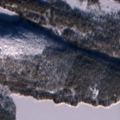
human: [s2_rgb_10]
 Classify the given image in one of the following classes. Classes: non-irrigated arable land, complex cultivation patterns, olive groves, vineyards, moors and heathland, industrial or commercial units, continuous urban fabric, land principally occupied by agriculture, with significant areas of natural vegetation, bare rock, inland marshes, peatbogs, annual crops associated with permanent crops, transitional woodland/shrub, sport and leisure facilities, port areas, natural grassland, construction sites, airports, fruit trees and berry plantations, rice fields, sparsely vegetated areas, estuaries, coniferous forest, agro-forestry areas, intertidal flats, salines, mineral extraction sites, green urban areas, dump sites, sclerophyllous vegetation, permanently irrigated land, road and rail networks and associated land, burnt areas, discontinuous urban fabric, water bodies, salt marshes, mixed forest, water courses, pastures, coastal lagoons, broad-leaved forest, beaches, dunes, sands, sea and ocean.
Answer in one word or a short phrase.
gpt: coniferous forest, mixed forest, transitional woodland/shrub, water bodies